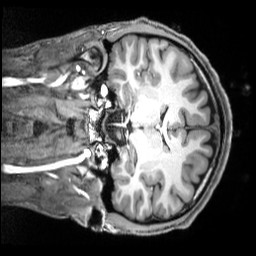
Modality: T1w
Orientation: coronal
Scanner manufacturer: siemens
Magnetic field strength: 3 T
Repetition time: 2.5 s
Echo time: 0.00343 s